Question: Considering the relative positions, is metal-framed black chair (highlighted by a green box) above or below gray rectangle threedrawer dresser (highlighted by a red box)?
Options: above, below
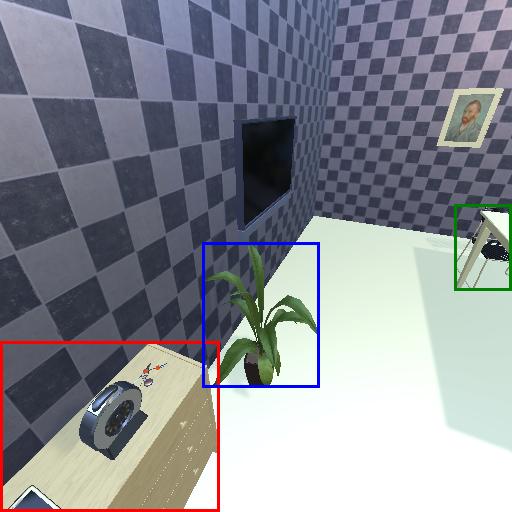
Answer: above